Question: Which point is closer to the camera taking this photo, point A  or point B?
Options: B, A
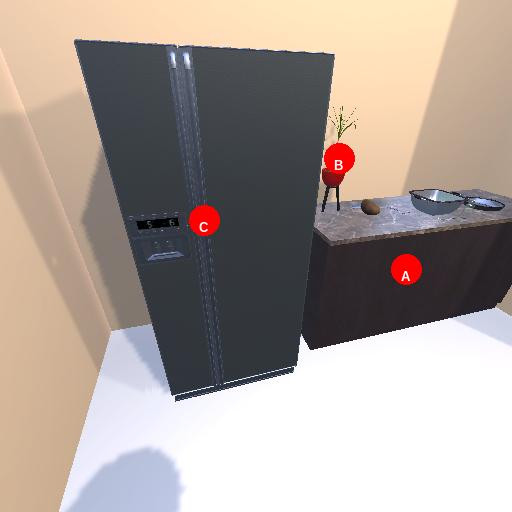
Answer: B